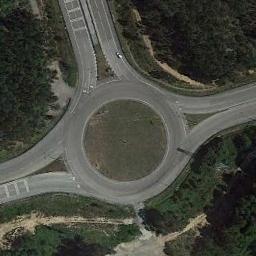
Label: roundabout